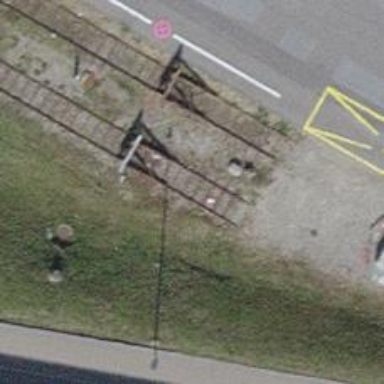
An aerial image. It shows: Railway buffer stop.